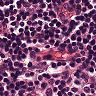
Metastatic tissue present: no